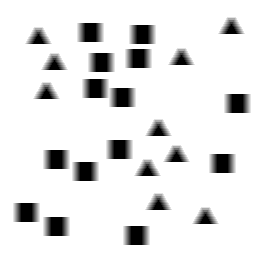
Squares: 14
Triangles: 10
Stars: 0
Total shapes: 24